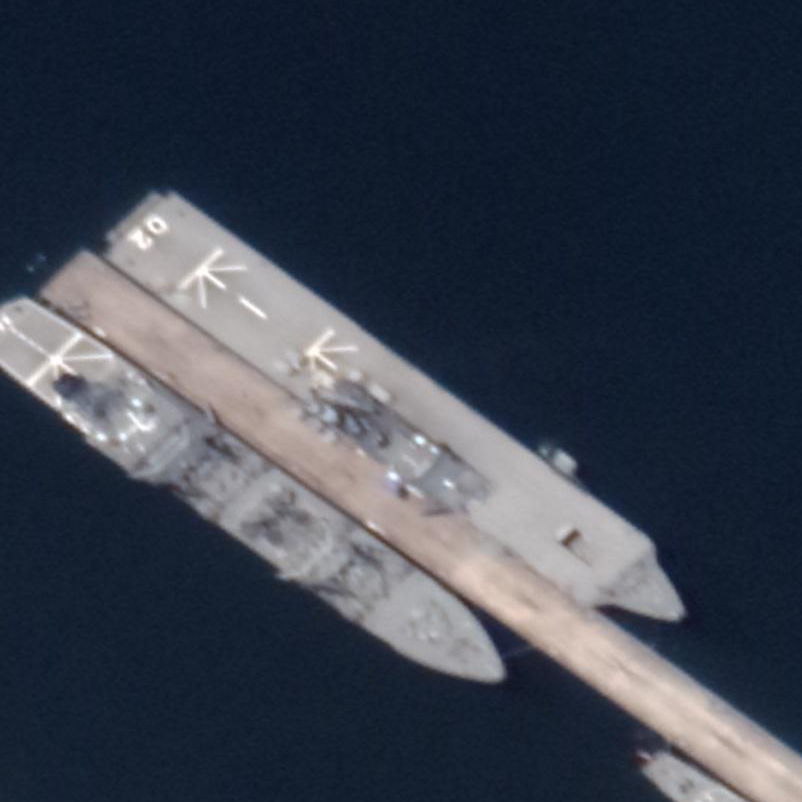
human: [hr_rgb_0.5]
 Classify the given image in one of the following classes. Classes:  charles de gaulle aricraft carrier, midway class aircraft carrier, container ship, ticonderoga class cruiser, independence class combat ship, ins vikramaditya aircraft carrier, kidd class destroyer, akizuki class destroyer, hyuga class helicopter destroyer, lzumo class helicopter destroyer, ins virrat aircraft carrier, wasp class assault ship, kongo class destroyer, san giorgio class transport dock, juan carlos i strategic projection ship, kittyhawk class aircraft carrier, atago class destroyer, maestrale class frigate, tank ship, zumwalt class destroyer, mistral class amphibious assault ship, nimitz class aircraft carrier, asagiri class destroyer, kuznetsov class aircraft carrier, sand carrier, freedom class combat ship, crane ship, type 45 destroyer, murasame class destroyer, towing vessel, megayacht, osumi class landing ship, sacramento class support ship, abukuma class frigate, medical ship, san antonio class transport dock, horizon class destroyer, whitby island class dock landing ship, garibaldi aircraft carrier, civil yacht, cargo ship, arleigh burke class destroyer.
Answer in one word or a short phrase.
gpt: Osumi class landing ship